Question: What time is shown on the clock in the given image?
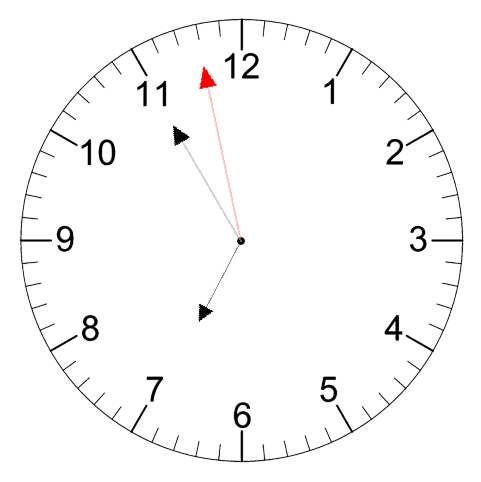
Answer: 06:54:58